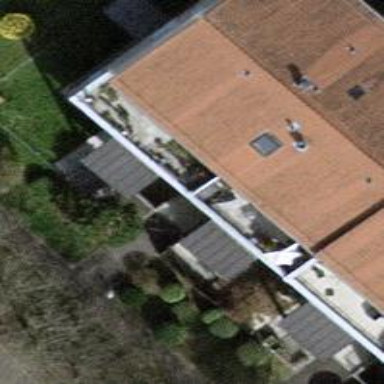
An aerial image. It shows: Garden enclosed by fence.